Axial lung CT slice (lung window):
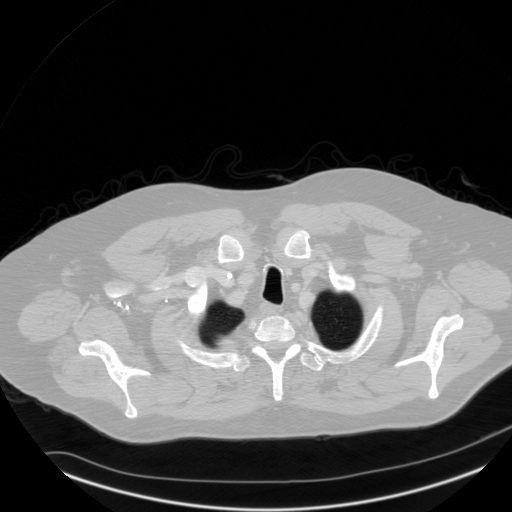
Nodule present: no